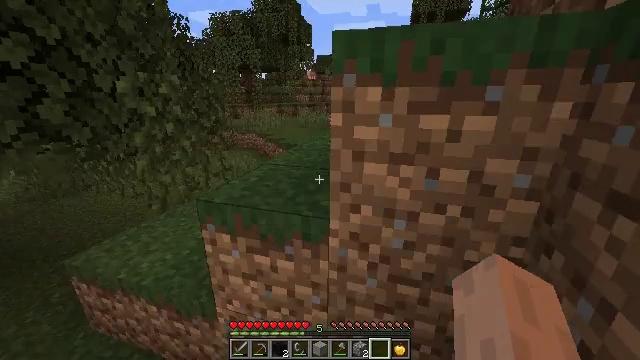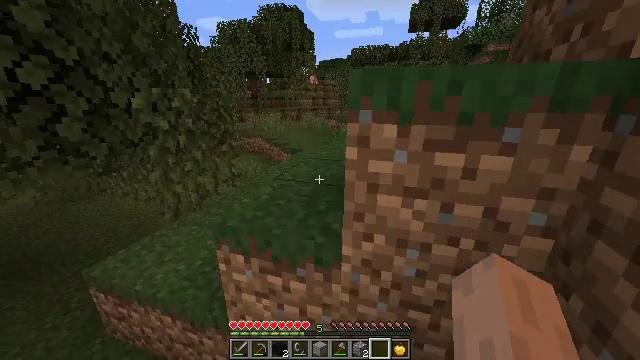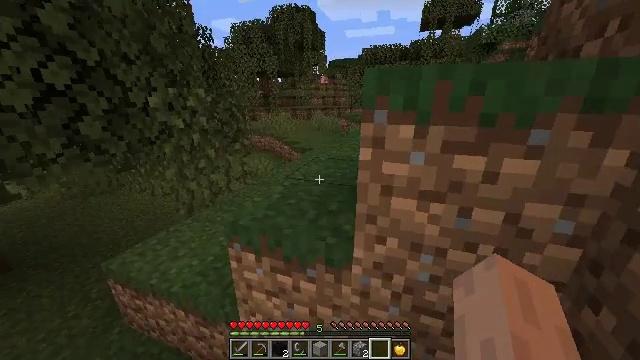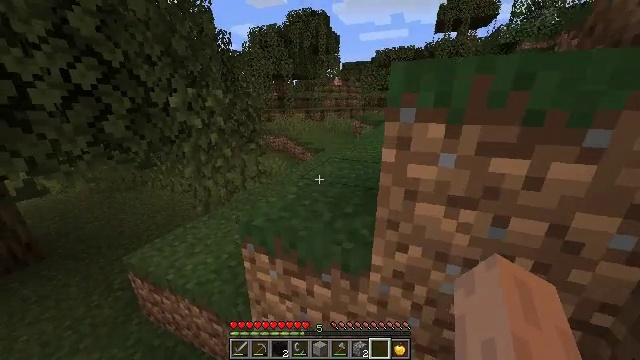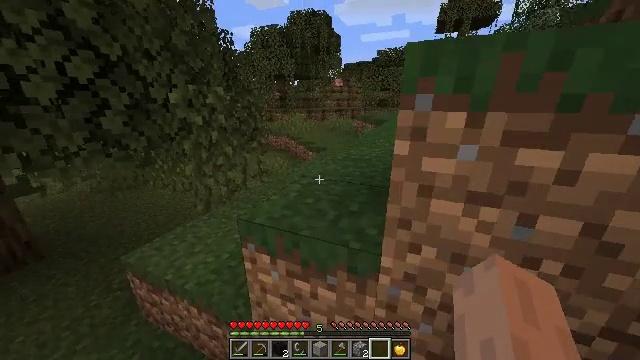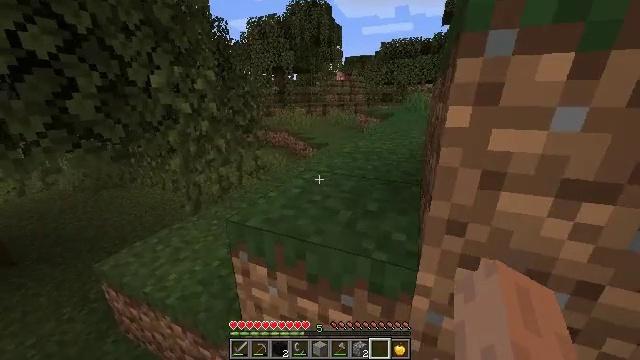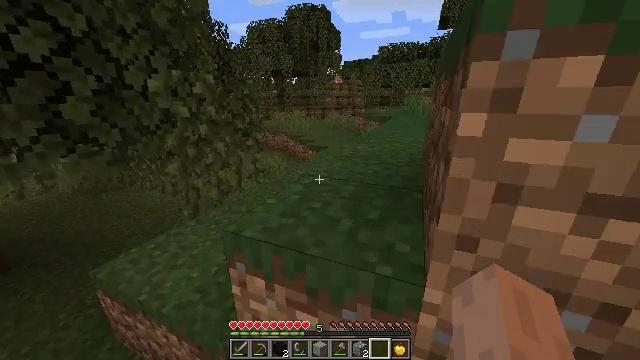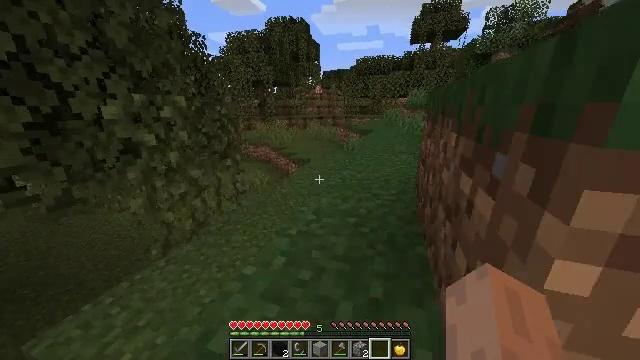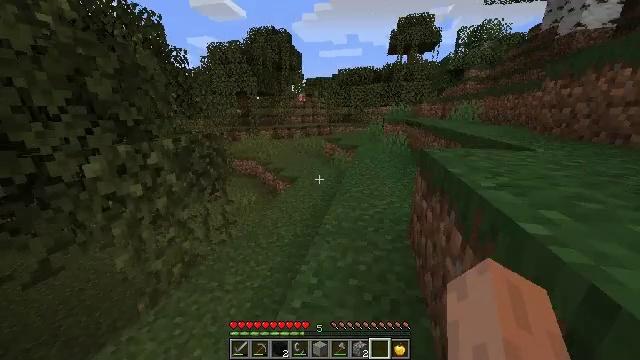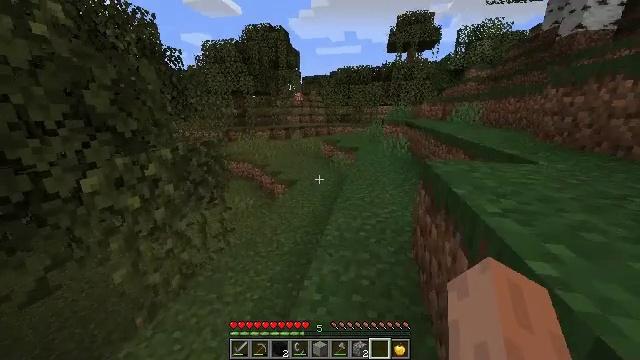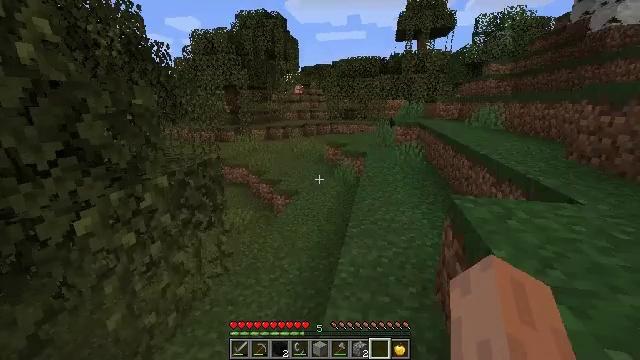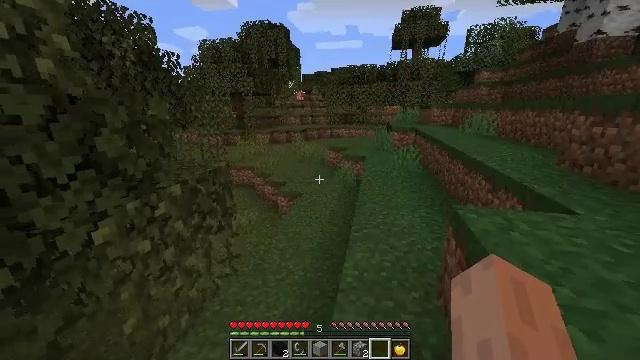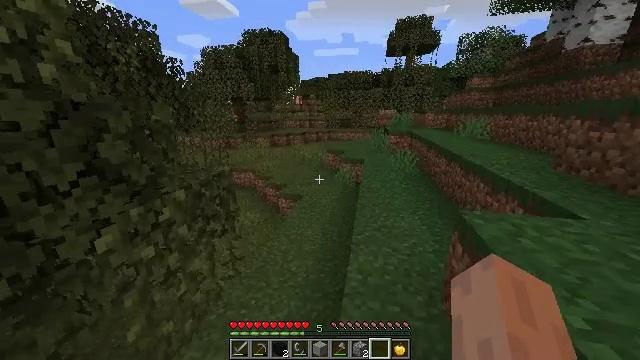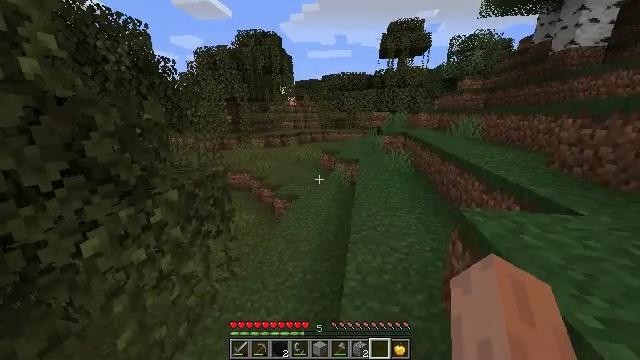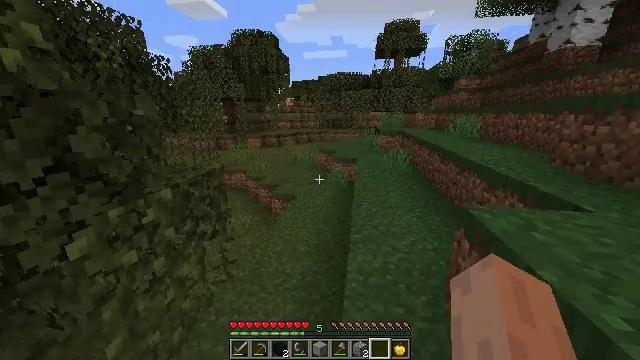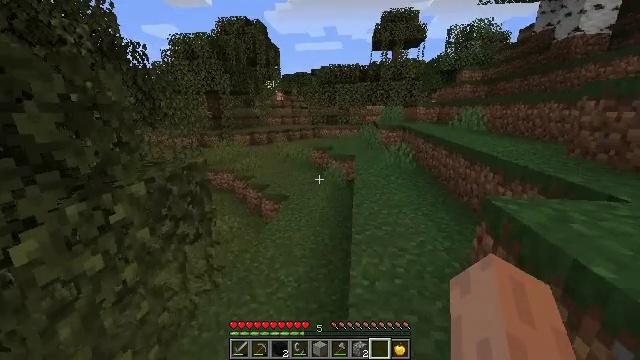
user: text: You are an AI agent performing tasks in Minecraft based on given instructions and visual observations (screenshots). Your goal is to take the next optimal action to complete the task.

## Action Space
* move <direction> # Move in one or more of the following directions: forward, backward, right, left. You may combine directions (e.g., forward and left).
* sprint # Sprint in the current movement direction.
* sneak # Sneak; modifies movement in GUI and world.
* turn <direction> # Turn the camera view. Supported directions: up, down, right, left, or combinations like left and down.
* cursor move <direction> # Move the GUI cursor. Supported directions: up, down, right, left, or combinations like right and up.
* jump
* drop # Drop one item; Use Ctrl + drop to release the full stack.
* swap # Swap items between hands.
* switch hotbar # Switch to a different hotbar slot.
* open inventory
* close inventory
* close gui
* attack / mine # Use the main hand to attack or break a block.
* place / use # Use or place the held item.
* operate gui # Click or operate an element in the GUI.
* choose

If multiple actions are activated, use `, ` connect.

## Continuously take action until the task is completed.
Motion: motion action
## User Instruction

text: Hunt animals.
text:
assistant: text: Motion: move forward, sprint, jump
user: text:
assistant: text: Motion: move forward, sprint, turn left, jump
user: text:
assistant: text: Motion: move forward, sprint, turn left, jump
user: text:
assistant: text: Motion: move forward, sprint, jump
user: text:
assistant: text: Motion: move forward, sprint, jump
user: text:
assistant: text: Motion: move forward, sprint, jump
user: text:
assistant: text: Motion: move forward, sprint, turn right and up, jump
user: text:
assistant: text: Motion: move forward, sprint, turn right, jump
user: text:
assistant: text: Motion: move forward, sprint, jump
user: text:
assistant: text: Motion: move forward, sprint, jump
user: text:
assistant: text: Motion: move forward, sprint, jump
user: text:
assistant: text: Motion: move forward, sprint, jump
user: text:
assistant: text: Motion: move forward, sprint, turn right, jump
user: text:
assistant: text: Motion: move forward, sprint, jump
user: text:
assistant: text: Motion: move forward, sprint, turn right, jump
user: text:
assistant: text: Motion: move forward, sprint, jump
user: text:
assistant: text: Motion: move forward and move right, sprint, jump
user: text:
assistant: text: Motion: move forward and move right, sprint, jump
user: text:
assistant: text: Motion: move forward and move right, sprint, jump
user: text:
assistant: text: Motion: move forward and move right, sprint, turn left, jump
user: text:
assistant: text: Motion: move forward and move right, sprint, turn left, jump
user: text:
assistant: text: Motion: move forward and move right, sprint, turn left, jump
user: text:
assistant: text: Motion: move forward and move right, sprint, turn left, jump
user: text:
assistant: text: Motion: move forward and move right, sprint, turn left and down, jump
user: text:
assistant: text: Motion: move forward and move right, sprint, turn left, jump
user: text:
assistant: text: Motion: move forward and move right, sprint, turn left, jump
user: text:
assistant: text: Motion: move forward and move right, sprint, turn left, jump
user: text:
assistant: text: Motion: move forward and move right, sprint, jump
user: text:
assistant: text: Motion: move forward and move right, sprint, jump
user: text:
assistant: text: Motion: move forward and move right, sprint, jump